Question: I have 3 database tables.
First one containing Ingredients, second one containing Dishes and the third one which is conecting both Ingredients and Dishes.

Adding data to those tables was easy but I faced a problem while trying to select specific content.
Reurning all ingredients for specific dish.
'''
SELECT *
FROM Ingredient As I
JOIN DishIngredients as DI
ON I.ID = DI.IngredientID
WHERE DI.DishID = 1;
'''
But If i try to query for dish Name and Description no matter what kind o join I use i always get number of results equal to number of used Ingredients. If i have 4 ingredients in my dish then select returns Name and Description 4 times, how can I modify my slect to select those values just once?
Here is result of my query (same as hawk's) if i try to select Name and Description. I am using MS SQL.
'''
ID Name Description DishID IngredientID
-- -------------------- -------------------------------------------------------------------- ------ ---------
1 Spaghetti Carbonara This delcitious pasta is made with fresh Panceta and Single Cream 1 1
1 Spaghetti Carbonara This delcitious pasta is made with fresh Panceta and Single Cream 1 2
'''
Kuzgun's query worked fine for me. However from your sugestions I see that I dont really need join between DishIngredient and Dish.
When I need Name and Descritpion I can simply go for
'''
SELECT * FROM Dish WHERE ID=1;
'''
Wehn I need list of Ingredient I can use my above query.
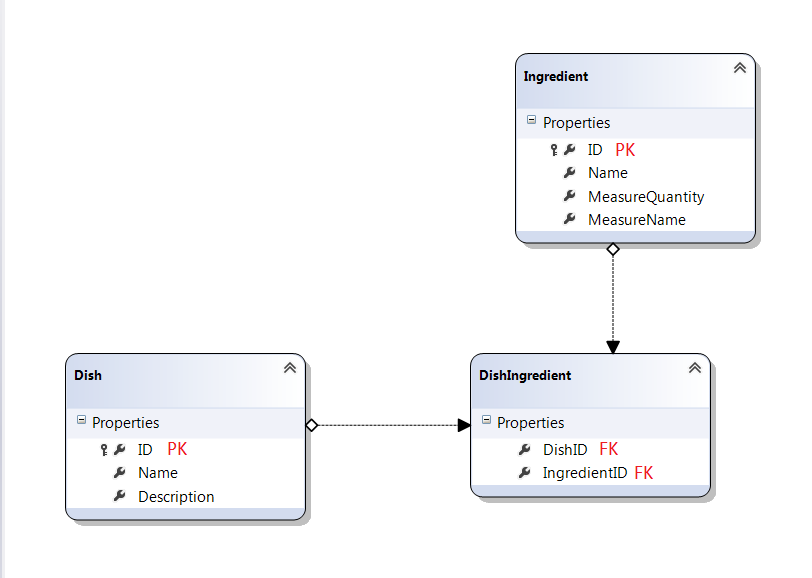
Answer: If you need to display both dish details and ingredient details, you need to join all 3 tables:
'''
SELECT *
FROM Ingredient As I
JOIN DishIngredients as DI
ON I.ID = DI.IngredientID
JOIN Dish AS D
ON D.ID=DI.DishID
WHERE DI.DishID = 1;
'''